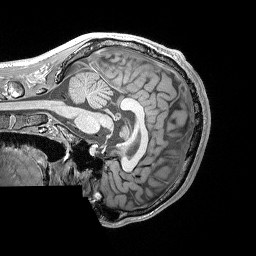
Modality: T1w
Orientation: sagittal
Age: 19
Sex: male
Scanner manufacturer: siemens
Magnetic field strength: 3 T
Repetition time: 1.9 s
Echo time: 0.00302 s